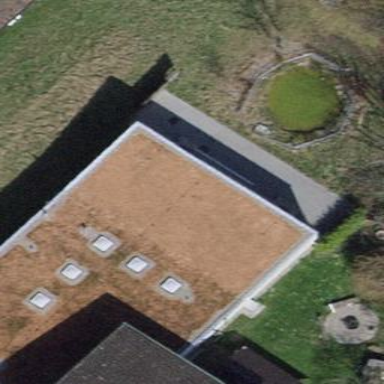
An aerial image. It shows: School building.